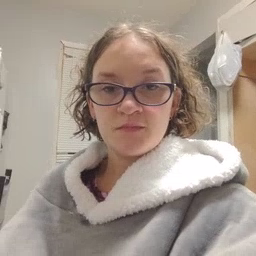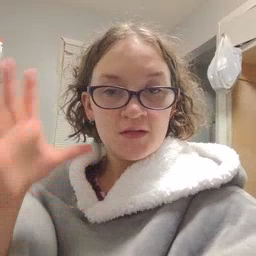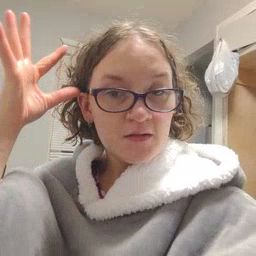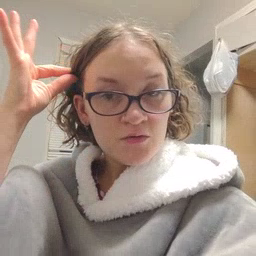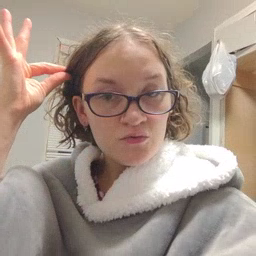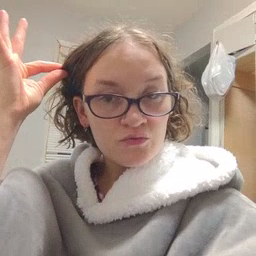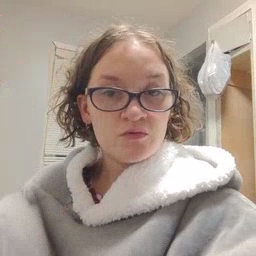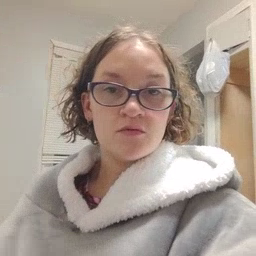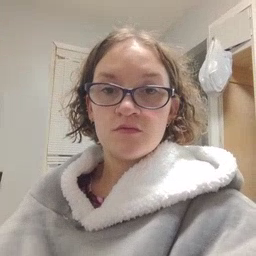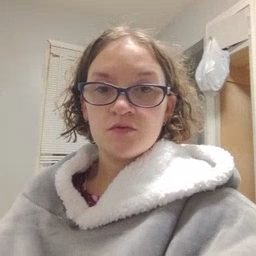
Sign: hair